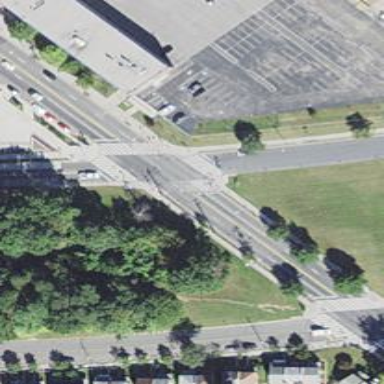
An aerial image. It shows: Marked crossing on the road.